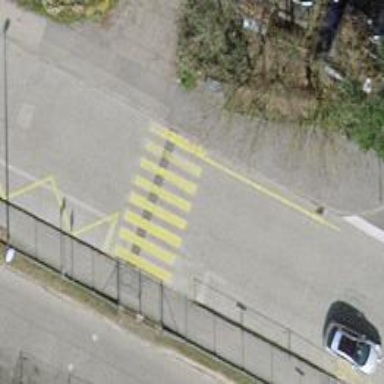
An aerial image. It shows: Marked zebra crossing on the road.